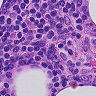
Metastatic tissue present: no